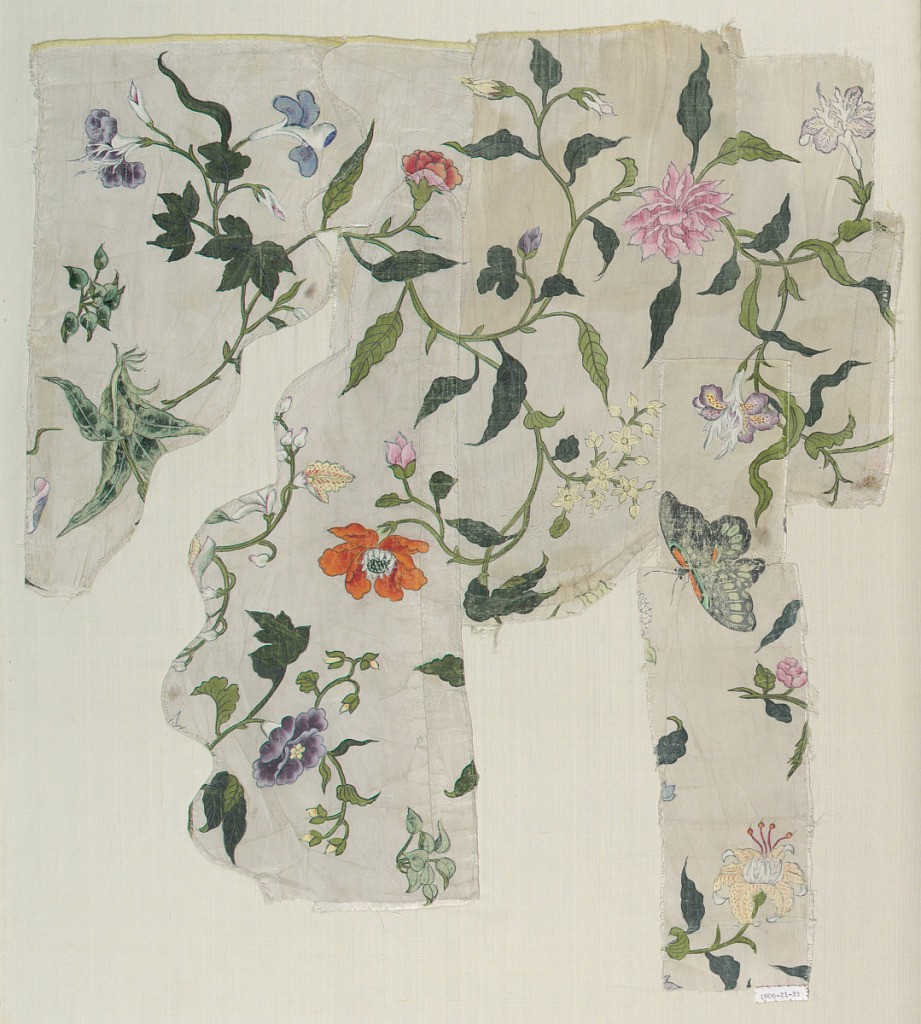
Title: Fragment
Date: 18th century
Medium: silk Technique: printed and painted silk
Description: The fragments of 1906-21-45-a,b,c and 1906-21-48-a,b have been sewn together to fragments 1906-21-33-a,b to form one panel.